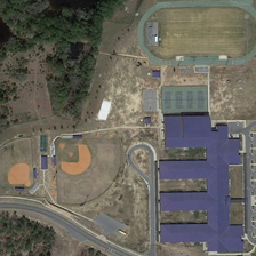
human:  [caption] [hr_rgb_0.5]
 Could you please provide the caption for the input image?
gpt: Next to the dark blu e building are four tennis courts and two baseball fields and a yellow playground

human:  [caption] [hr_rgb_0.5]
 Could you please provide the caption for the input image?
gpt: Next to the dark blue building are four tennis courts, two baseball fields and a yellow playground

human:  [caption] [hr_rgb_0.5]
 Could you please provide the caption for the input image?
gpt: Dark blue tennis court, baseball field and yellow playground

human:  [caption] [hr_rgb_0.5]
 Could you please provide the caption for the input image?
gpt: Dark blue building next to four tennis courts and two playground and yellow playground

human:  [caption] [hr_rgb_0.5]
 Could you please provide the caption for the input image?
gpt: Next to the dark blue building are four blocks of tennis and two baseball fields and a yellow playground.